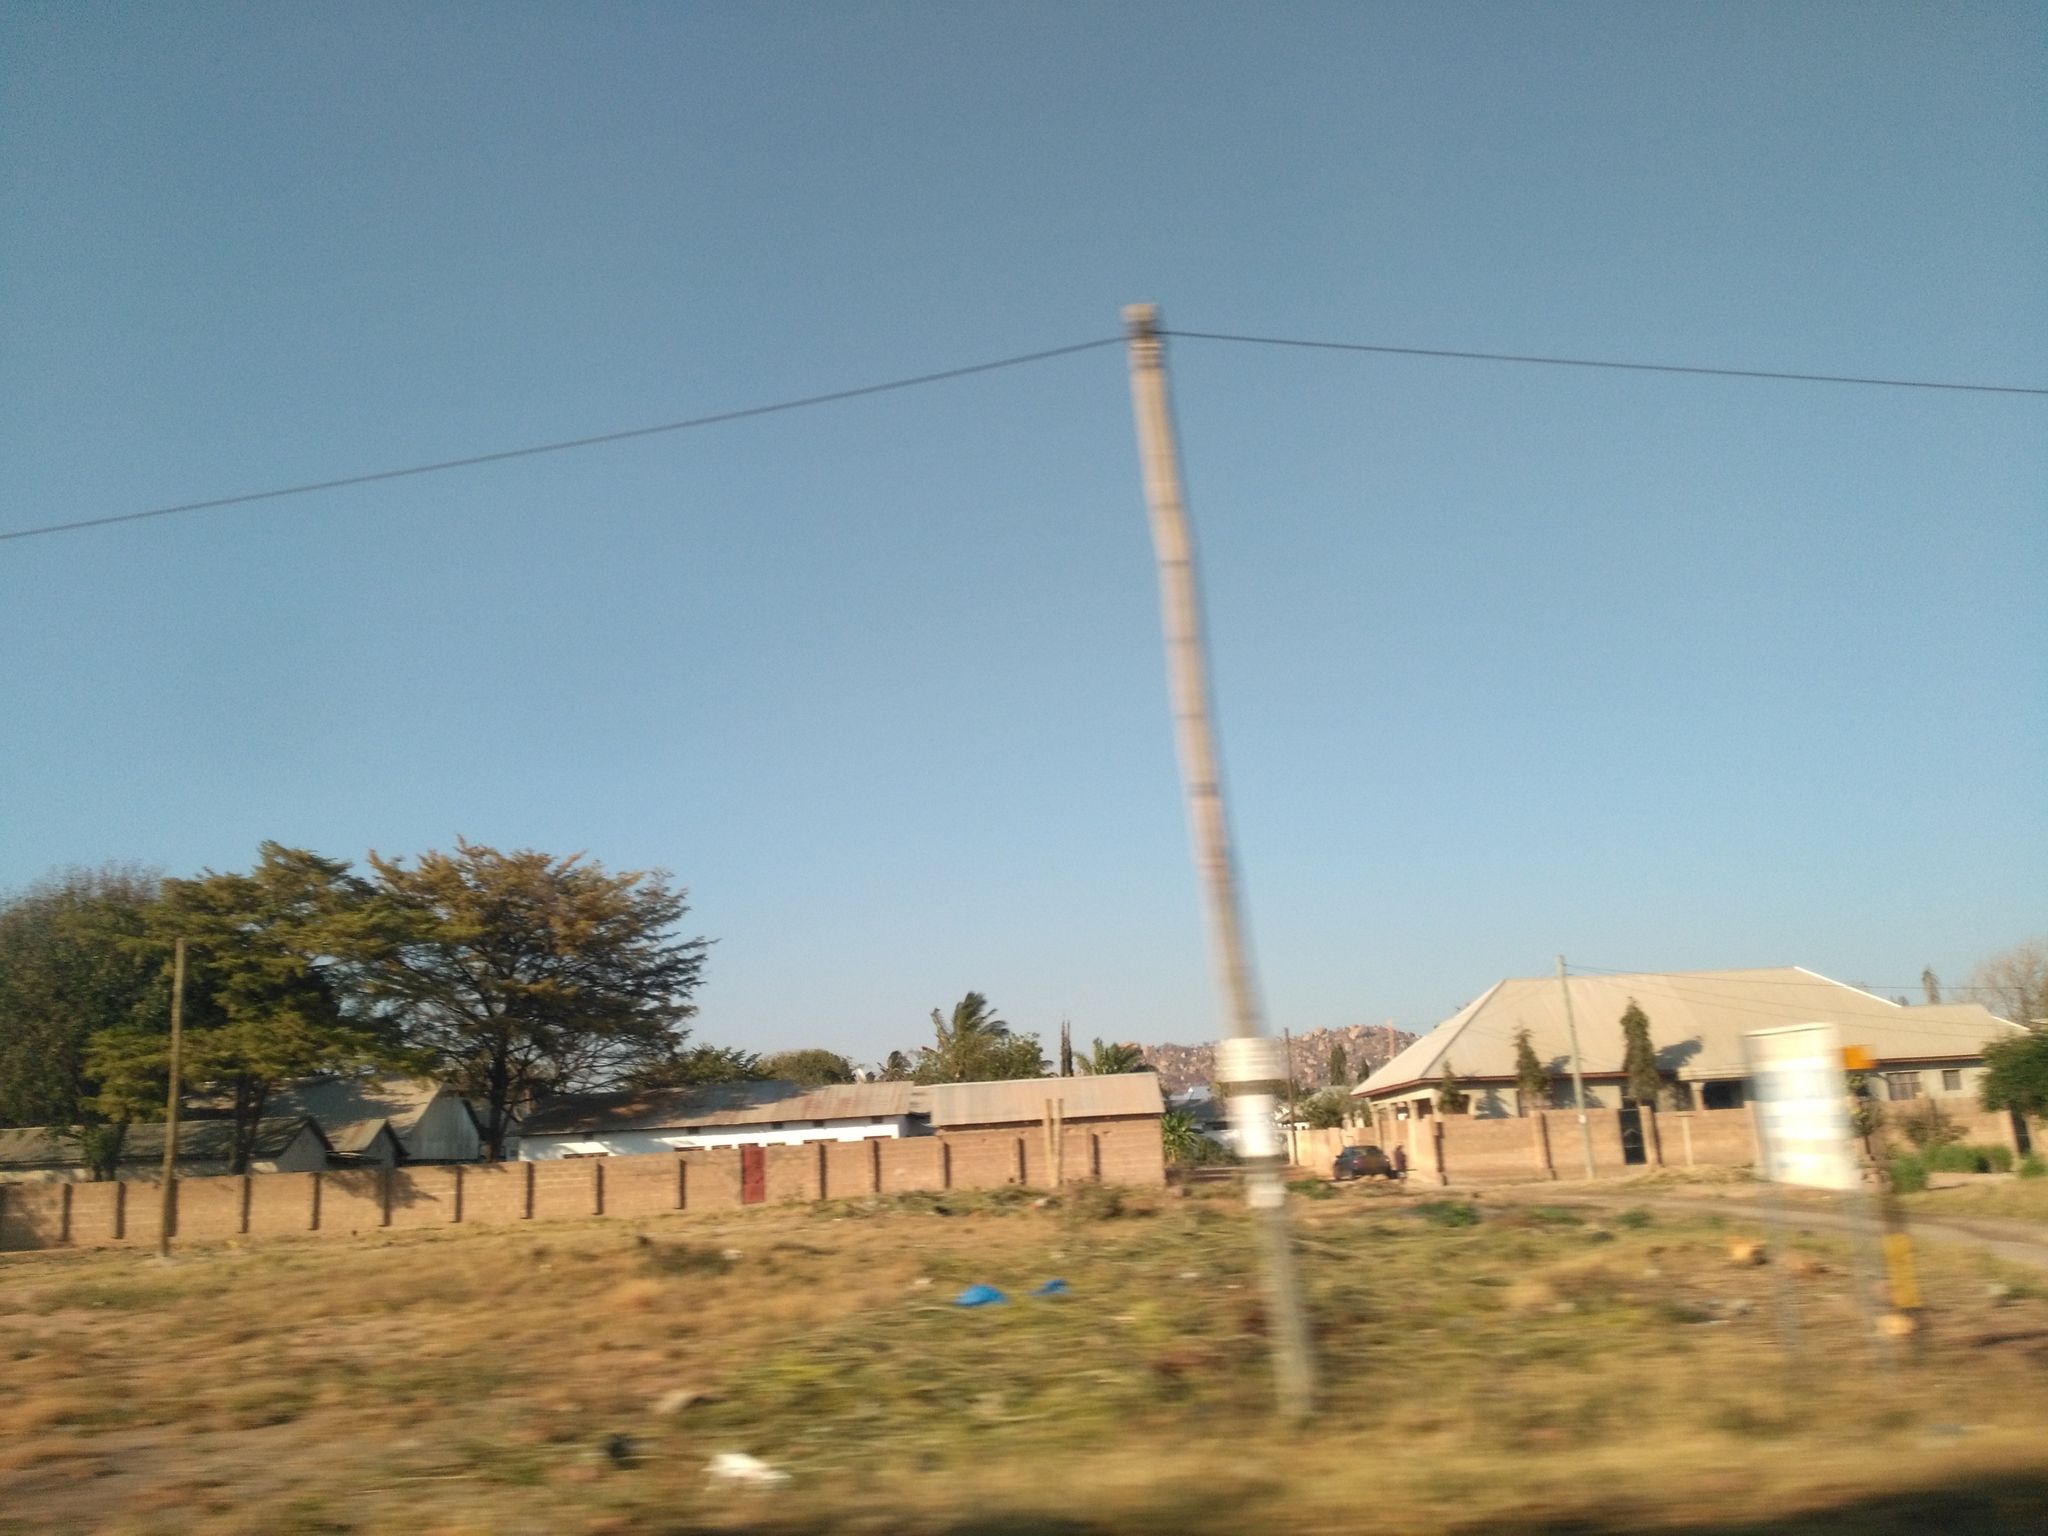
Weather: snowy
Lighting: day
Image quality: good
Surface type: fields
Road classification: unclassified
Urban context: urban centre
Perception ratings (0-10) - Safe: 2.45, Lively: 0.68, Beautiful: 2.18, Boring: 5.29, Depressing: 8.59, Wealthy: 2.06